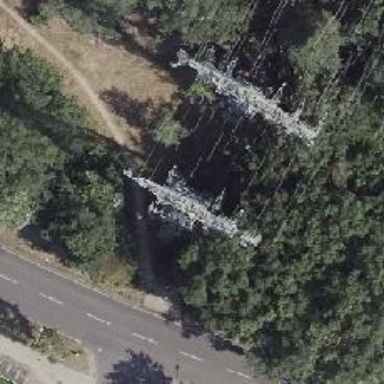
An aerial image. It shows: Power line is depicted.